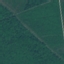
Land use / land cover: Forest